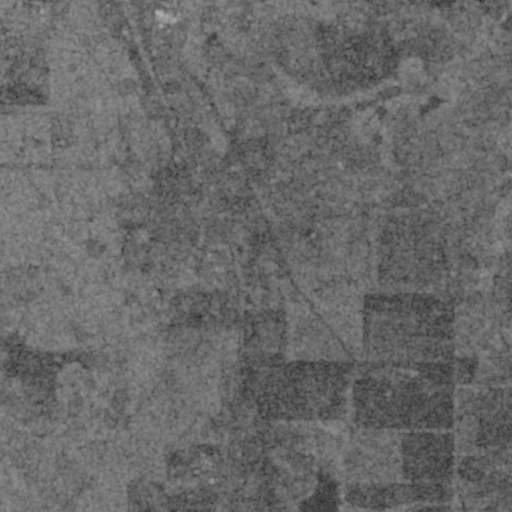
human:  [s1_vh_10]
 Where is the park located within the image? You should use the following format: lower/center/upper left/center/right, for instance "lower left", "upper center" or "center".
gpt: The park is located in the upper center of the image.
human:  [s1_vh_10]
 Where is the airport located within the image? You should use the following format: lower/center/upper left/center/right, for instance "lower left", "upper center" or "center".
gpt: There is no airport in the image.

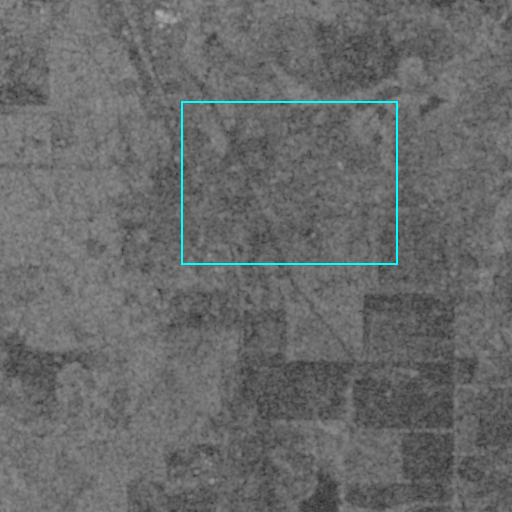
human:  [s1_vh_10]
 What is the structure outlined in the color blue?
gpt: There is no blue outline.
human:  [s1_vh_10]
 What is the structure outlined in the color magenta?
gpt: There is no structure outlined in magenta.